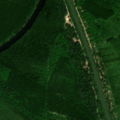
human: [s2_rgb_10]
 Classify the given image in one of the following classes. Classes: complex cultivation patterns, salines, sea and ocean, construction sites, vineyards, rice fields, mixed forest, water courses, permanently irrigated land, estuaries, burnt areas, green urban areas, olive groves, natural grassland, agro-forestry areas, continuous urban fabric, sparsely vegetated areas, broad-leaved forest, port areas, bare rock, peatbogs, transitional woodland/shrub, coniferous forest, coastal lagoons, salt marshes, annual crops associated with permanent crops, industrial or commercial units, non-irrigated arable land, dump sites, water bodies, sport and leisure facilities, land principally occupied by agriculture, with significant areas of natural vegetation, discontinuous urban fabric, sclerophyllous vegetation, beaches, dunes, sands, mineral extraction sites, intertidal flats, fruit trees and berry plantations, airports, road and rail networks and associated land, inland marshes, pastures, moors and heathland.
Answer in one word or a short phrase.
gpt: broad-leaved forest, transitional woodland/shrub, water courses